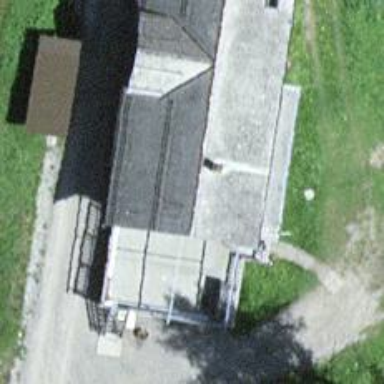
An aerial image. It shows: Restaurant.